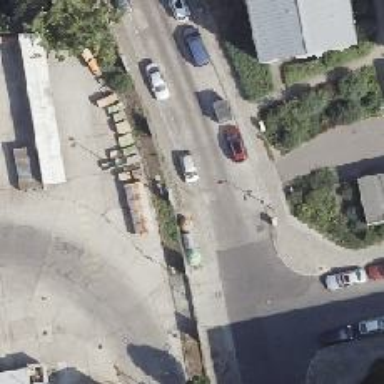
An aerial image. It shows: There is parking obstacle present.